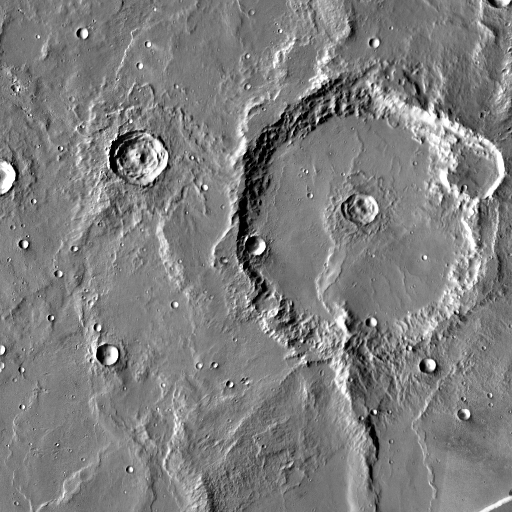
Crater classes present: Background, Other, Layered, Buried, Secondary